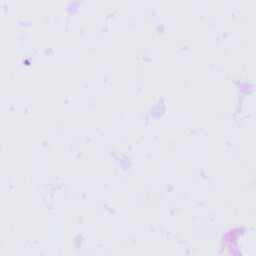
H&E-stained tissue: Tonsil